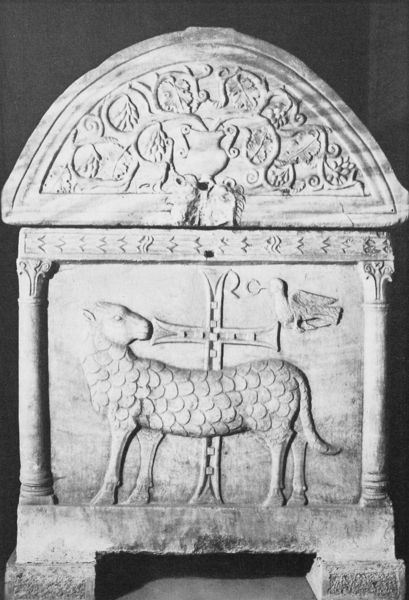
Titel: Sarkophag in S. Apollinare in Classe
Standort: Ravenna, S. Apollinare in Classe (EU - I - Emilia-Romagna)
Schlagwörter: baum, blätter, gott, vogel, weiß, grau, schwarz, säulen, tier, tiere, sockel, stein, taube, tod, pflanzen, schuppen, krug, ranken, skulptur, vase, hufe, relief, ornamente, ring, foto, truhe, lamm, schaf, kreuz, schwarzweiß, kiste, kasten, halbrund, leben, fabelwesen, tabernakel, fabeltier, umsehen, tsube